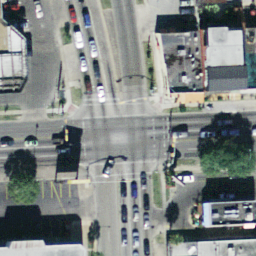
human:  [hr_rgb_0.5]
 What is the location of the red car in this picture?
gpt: up left